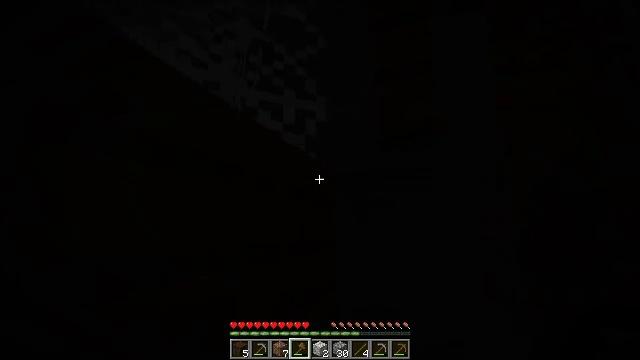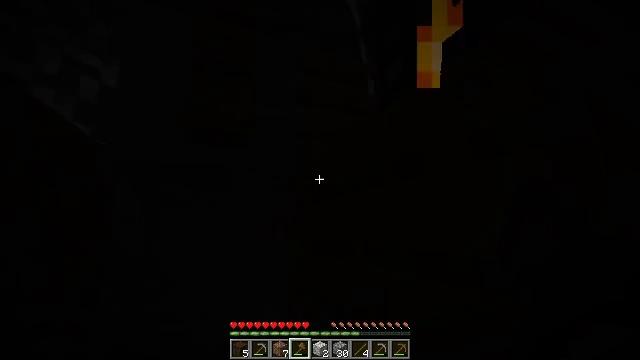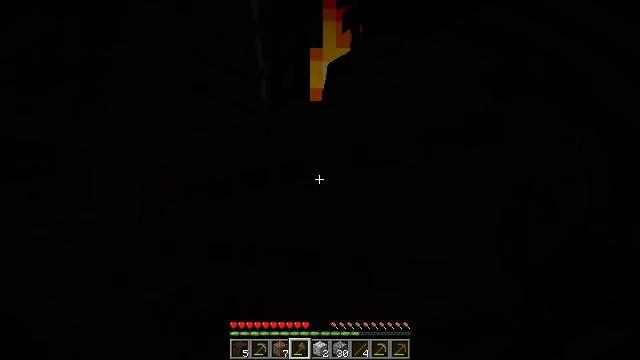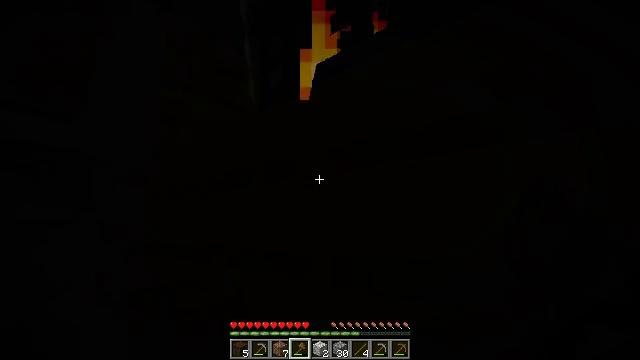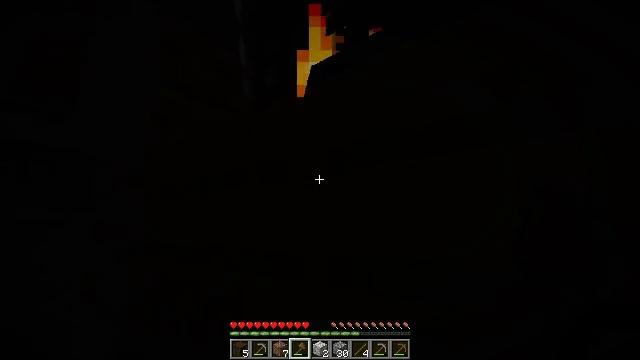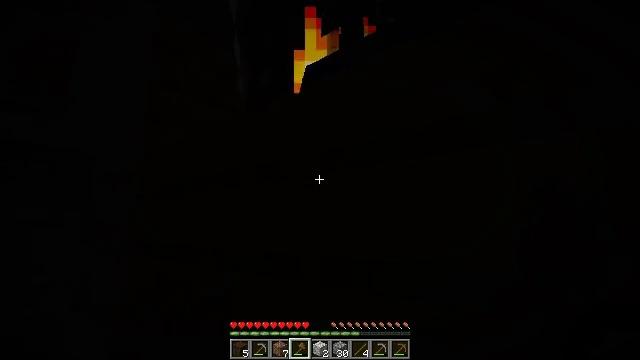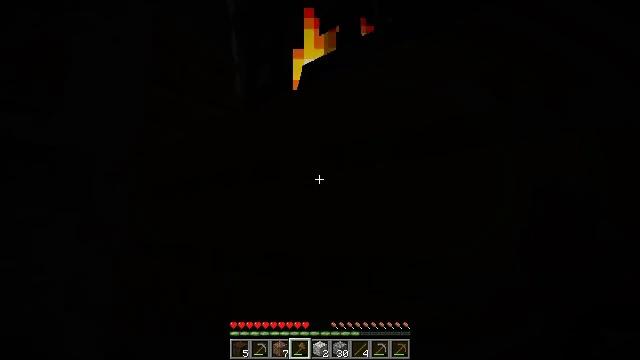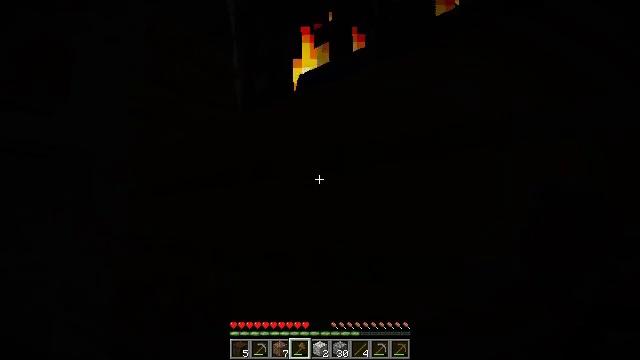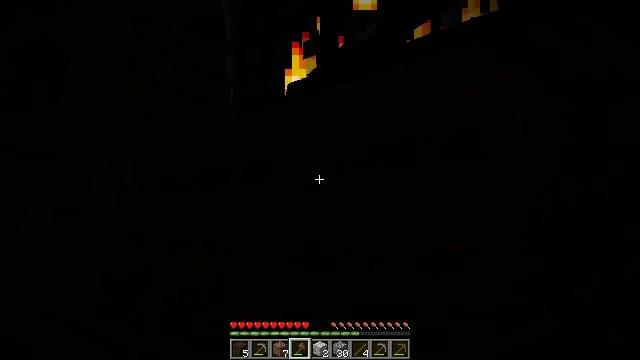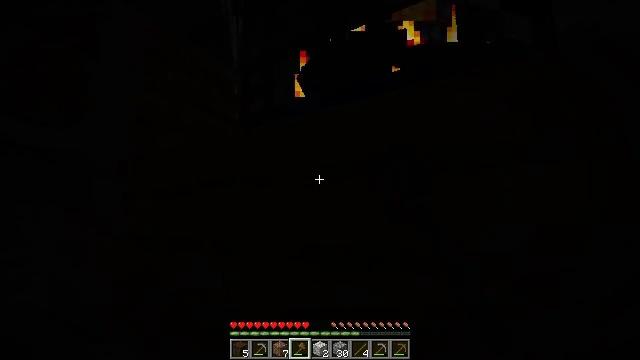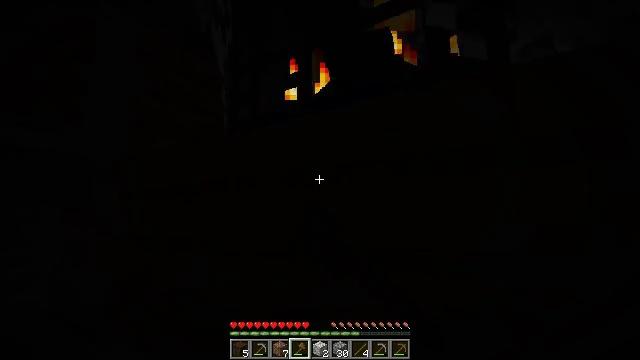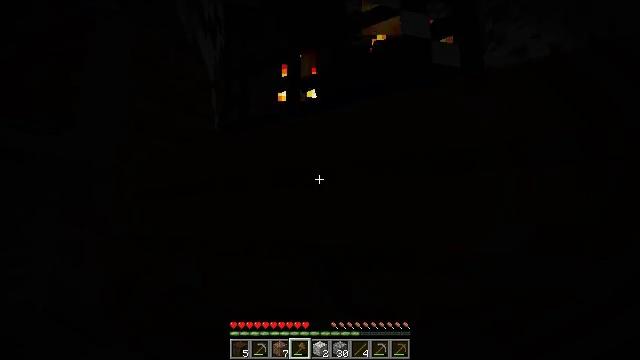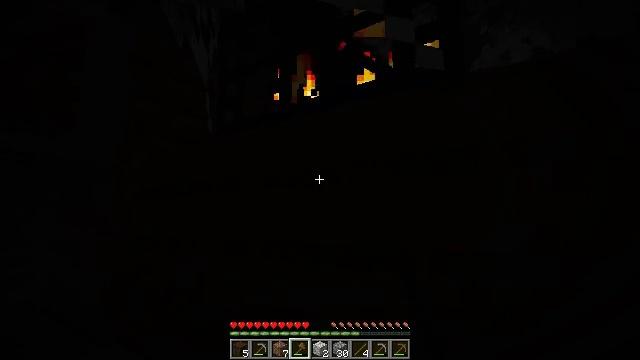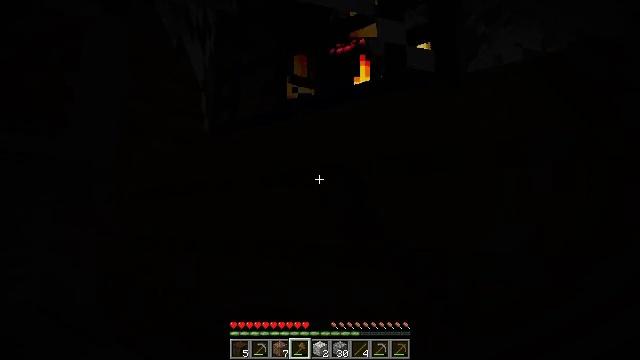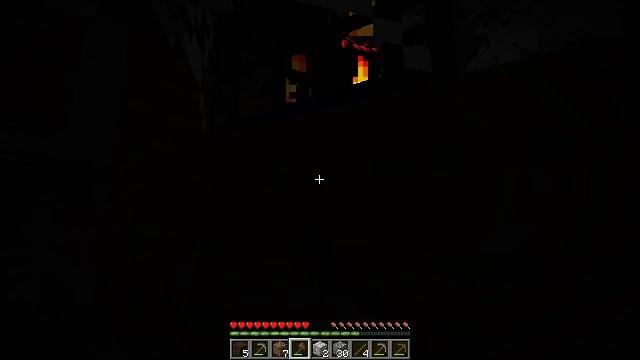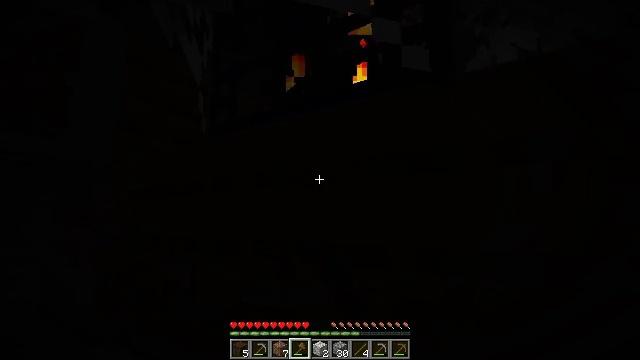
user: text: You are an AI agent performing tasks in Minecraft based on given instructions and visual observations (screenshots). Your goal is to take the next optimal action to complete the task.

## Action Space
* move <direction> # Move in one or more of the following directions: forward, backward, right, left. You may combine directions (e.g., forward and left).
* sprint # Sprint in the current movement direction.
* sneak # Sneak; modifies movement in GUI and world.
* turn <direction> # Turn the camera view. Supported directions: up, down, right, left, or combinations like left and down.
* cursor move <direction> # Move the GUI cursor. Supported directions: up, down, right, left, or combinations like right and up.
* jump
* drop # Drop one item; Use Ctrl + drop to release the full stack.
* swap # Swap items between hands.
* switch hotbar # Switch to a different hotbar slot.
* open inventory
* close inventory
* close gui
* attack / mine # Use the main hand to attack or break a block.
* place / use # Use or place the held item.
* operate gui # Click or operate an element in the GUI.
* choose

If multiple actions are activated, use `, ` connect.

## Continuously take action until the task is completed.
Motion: motion action
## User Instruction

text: Mine planks.
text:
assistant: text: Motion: turn right
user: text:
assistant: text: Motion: turn right
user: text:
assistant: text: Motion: turn right
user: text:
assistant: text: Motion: turn right
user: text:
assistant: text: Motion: turn right
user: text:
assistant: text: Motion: no_op
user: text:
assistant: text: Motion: move back, turn right
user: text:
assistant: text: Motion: move back, turn right, attack / mine
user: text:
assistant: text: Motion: move back, attack / mine
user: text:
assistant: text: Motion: attack / mine
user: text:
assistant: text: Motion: attack / mine
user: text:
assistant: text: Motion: attack / mine
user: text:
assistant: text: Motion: attack / mine
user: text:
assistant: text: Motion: attack / mine
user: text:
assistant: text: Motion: attack / mine
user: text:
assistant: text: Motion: attack / mine
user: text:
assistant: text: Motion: attack / mine
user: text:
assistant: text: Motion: attack / mine
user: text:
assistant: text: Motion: attack / mine
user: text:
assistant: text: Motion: attack / mine
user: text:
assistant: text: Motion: attack / mine
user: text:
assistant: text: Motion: attack / mine
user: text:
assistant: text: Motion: attack / mine
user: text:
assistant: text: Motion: attack / mine
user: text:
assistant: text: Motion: attack / mine
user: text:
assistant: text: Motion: attack / mine
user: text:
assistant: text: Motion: attack / mine
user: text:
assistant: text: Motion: attack / mine
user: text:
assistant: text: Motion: attack / mine
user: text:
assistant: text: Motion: attack / mine